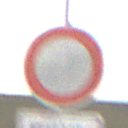
Verkehrszeichen: VerbotFahrzeugeAllerArt
Zusatzzeichen unten: BesondereFahrzeugeUndTransportgueter4
Umgebung: Outdoor, Nature
Tageszeit: Night
Wetter: Overcast
Licht: Artificial
Jahreszeit: NotSpecified
Kontrast: LowContrast